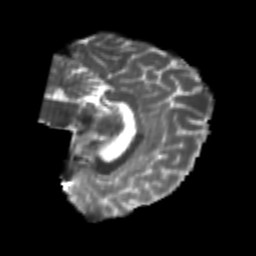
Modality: T2w
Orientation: sagittal
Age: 26
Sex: female
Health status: healthy
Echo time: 0.074 s